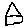
Label: house